A bearing vibration time series has been folded into this square grayscale image, one row per segment of consecutive samples. What is the most likely bearing condition (normal, inner_race, outer_race, ball)?
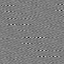
Answer: inner_race